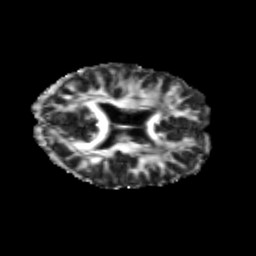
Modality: FA
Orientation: axial
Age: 25
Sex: female
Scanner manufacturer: siemens
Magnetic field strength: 3 T
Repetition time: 3.5 s
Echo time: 0.113 s